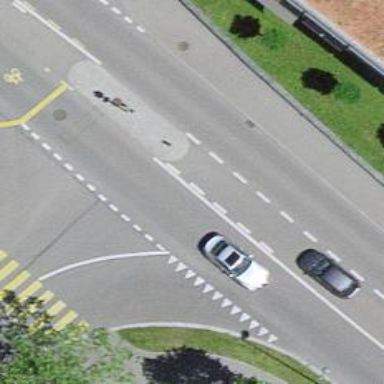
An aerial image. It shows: Road with traffic signals for signaling.